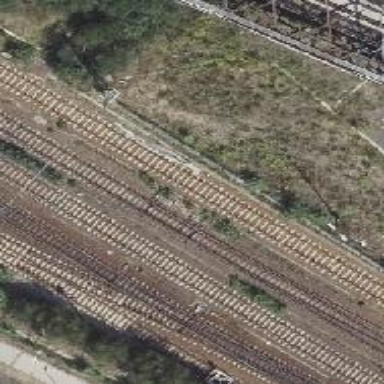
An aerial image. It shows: Railway switch.